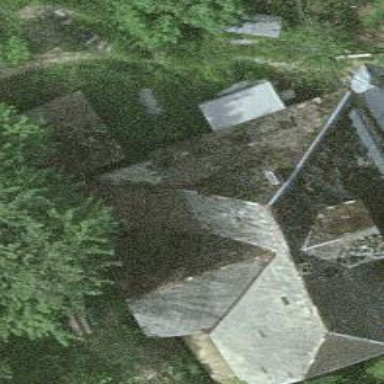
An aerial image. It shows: Farm building.